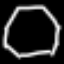
Label: octagon